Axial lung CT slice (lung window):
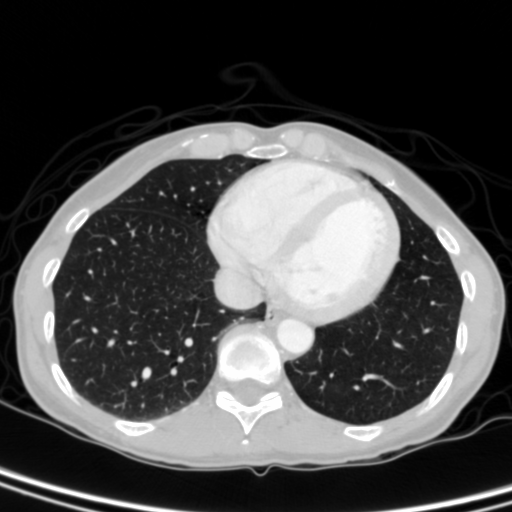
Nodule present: no